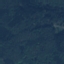
Label: Forest